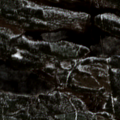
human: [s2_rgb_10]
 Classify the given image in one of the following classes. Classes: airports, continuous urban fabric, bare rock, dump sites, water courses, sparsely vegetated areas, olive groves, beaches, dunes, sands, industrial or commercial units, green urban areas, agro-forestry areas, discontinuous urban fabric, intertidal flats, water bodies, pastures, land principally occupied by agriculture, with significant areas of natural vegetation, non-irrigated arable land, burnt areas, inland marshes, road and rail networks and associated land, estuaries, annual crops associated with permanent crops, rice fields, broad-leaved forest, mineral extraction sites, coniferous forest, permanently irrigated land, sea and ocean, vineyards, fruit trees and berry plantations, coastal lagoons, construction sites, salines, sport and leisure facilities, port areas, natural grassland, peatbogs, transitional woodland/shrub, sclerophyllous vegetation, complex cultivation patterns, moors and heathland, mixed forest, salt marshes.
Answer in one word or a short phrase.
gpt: coniferous forest, transitional woodland/shrub, peatbogs, water bodies